Question: I have following HTML and CSS:
'''
li {
display: inline-block;
padding: 10px;
border: 1px solid red;
margin: 0;
}
'''
'''
<ul>
<li>one</li>
<li>two</li>
<li>three</li>
</ul>
'''
I am trying to remove the margin among the li elements by setting 'margin: 0;', but it doesn't remove the margin.

How do I remove this gap?
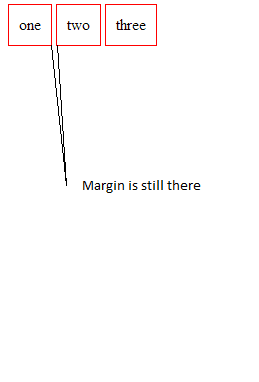
Answer: Combining all 'li's in a single line solves the problem. But if you want to know more techniques to remove those margins you can visit : <URL>.
It lists these techniques:
## 1. No Space Between Elements
'''
<ul><li>Item content</li><li>Item content</li><li>Item content</li></ul>
'''
## 2. font-size: 0 on Parent
'''
.inline-block-list { /* ul or ol with this class */
font-size: 0;
}
.inline-block-list li {
font-size: 14px; /* put the font-size back */
}
'''
## 3. HTML Comments
'''
<ul>
<li>Item content</li><!--
--><li>Item content</li><!--
--><li>Item content</li>
</ul>
'''
## 4. Negative Margin
'''
.inline-block-list li {
margin-left: -4px;
}
'''
## 5. Dropping Closing Angle
'''
<ul>
<li>Item content</li
><li>Item content</li
><li>Item content</li>
</ul>
'''